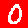
Digit: 0